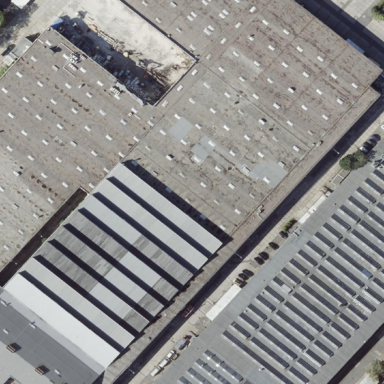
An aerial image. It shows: Industrial building.